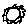
Label: sun